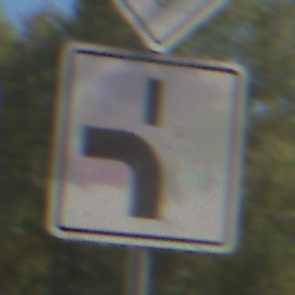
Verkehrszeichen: VerlaufVorfahrtsstrasse5
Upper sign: Vorfahrtsstrasse
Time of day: Midday
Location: Outdoor (Nature)
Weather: Clear
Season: Summer
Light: Natural